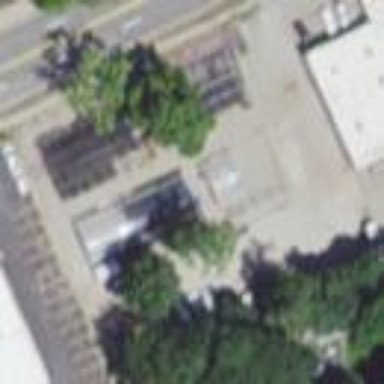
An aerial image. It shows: Garden center shop.